Question: I am trying to create dc.js bar chart with a mini bar chart filter so that when you select on filter it applies it to the bigger chart. But it still shows the rest of entries only they are hidden. I want the x-axis to show the filtered set not complete set. How to do this ? Here is a <URL>. Result looks like :

Here's the code
'''
var data = [
{ 'Expt': 1, 'Run': 1, 'Speed': 85, 'title': 'Title1' },
{ 'Expt': 1, 'Run': 2, 'Speed': 34, 'title': 'Title2' },
{ 'Expt': 1, 'Run': 3, 'Speed': 90, 'title': 'Title3' },
{ 'Expt': 1, 'Run': 4, 'Speed': 107, 'title': 'Title4' },
{ 'Expt': 1, 'Run': 5, 'Speed': 85, 'title': 'Title5' },
{ 'Expt': 1, 'Run': 6, 'Speed': 34, 'title': 'Title6' },
{ 'Expt': 1, 'Run': 7, 'Speed': 90, 'title': 'Title7' },
{ 'Expt': 1, 'Run': 8, 'Speed': 107, 'title': 'Title8' }
];
var ndx = crossfilter(data),
runDimension = ndx.dimension(function(d) {return +d.Run;}),
filterDimension = ndx.dimension(function(d) {return +d.Run;}),
speedSumGroup = runDimension.group().reduceSum(function(d){return d.Speed})
var chart = dc.barChart("#test");
chart
.width(768)
.height(280)
.gap(20)
.x(d3.scale.linear().domain([0, data.length + 1]))
.brushOn(false)
.centerBar(true)
.renderLabel(true)
.xAxisPadding(1)
.yAxisLabel("Y Axis")
.elasticX(true)
.dimension(runDimension)
.group(speedSumGroup)
.renderTitle(true).title(function (d) {
return 'test: ' + d.value;
})
.renderHorizontalGridLines(true)
.label(function (d) {
console.log(d);
return 'test';
});
chart.render();
var chart2 = dc.barChart("#brush");
chart2
.width(768)
.height(180)
.gap(20)
.x(d3.scale.linear().domain([0, data.length + 1]))
.brushOn(true)
.centerBar(true)
.renderLabel(true)
.xAxisPadding(1)
.yAxisLabel("Y Axis")
.elasticX(true)
.dimension(filterDimension)
.group(speedSumGroup)
.elasticY(true)
.renderTitle(true).title(function (d) {
return 'test: ' + d.value;
})
.renderHorizontalGridLines(true)
.label(function (d) {
console.log(d);
return 'test';
});
chart2.render();
'''
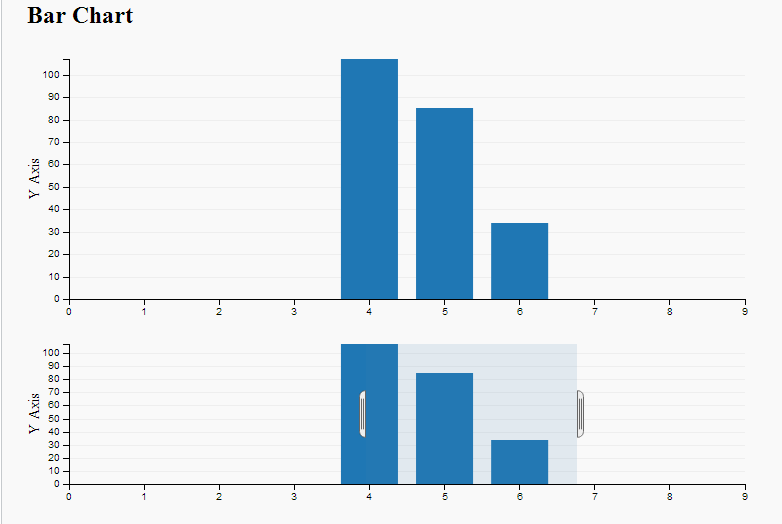
Answer: You would think that 'elasticX' would do it, right? But I think what is happening here is that the bins still exist, but are empty. So dc is helpfully "showing your zeros".
I see two potential solutions:
- use the range/focus chart functionality, as demonstrated on the <URL>